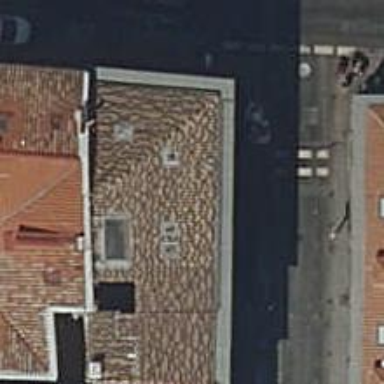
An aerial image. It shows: Brown-roofed apartment building.